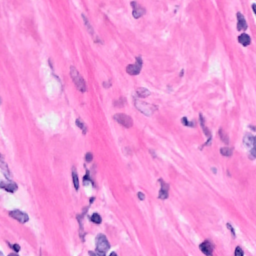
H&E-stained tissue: Breast